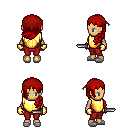
a pixel art fantasy rpg character, female body template, human, tanned skin, gold chest armor, red pants, red left-swept hairstyle, red bandana, gold gloves, white slippers, dagger, four views (front, back, left, right), 2x2 character sprite sheet, small pixel art, hard edges, no anti-aliasing